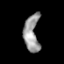
Tissue: prostate
Cell type: T cells
Senescence score: 0.3102
Nuclear area (px): 552
Mean DAPI intensity: 152.846